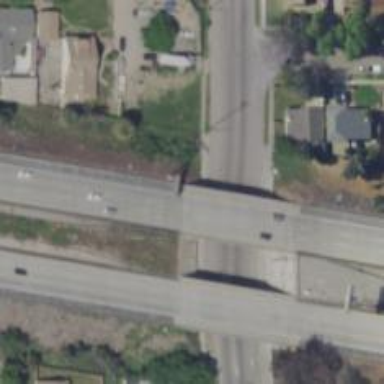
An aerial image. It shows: Bridge over motorway.